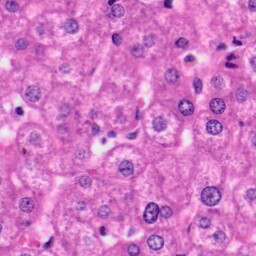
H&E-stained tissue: Liver